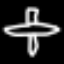
Label: airplane